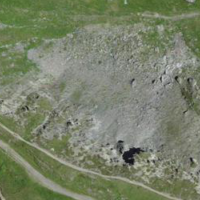
EUNIS habitat code: 26
Species observed at this site:
Campanula barbata